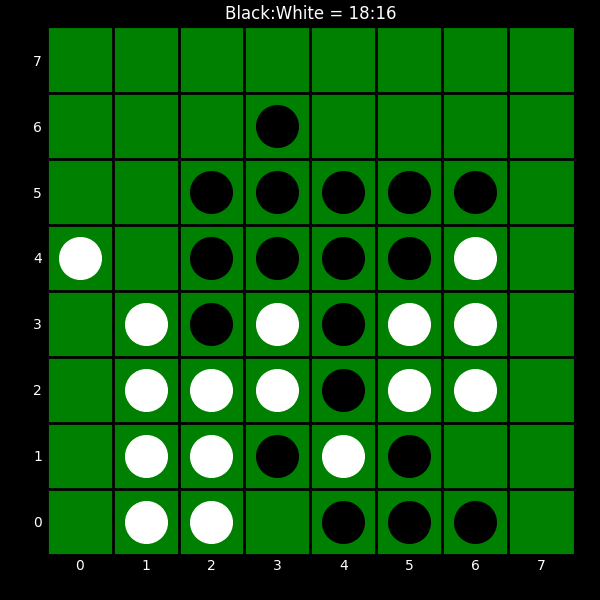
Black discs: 18
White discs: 16